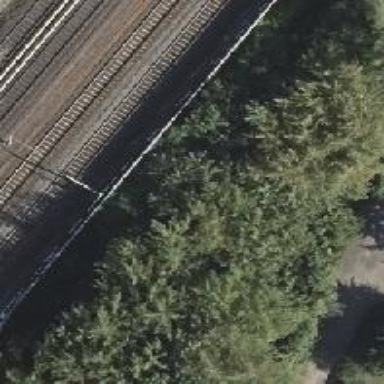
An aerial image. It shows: Historic abandoned railway on embankment.